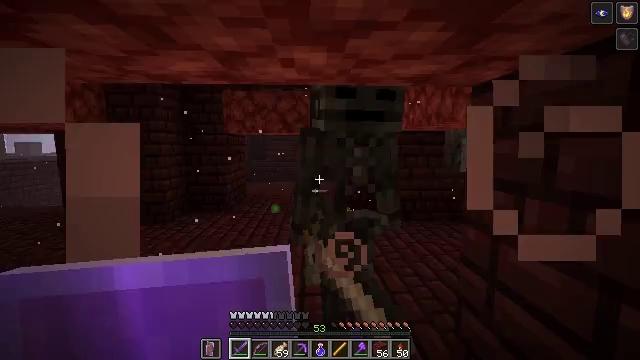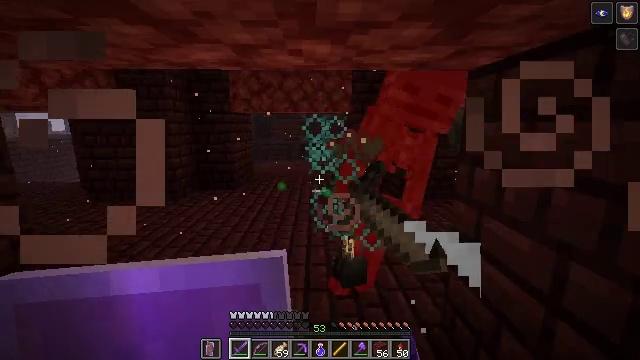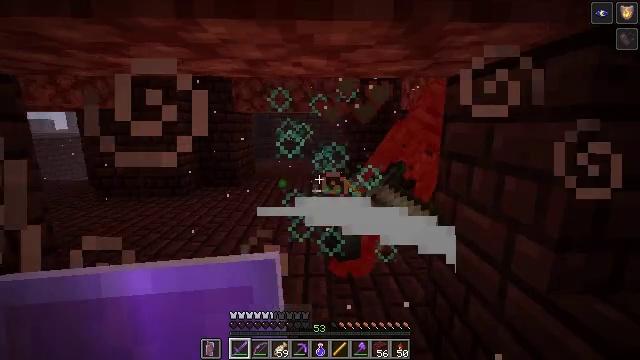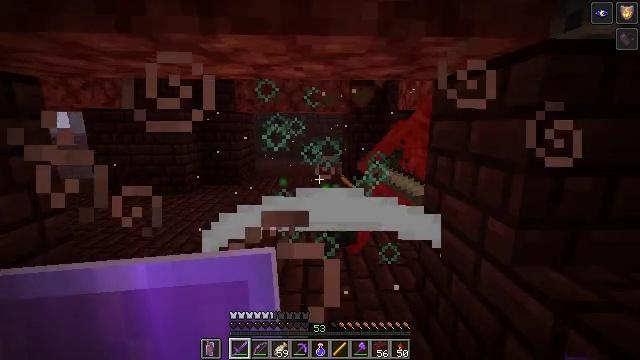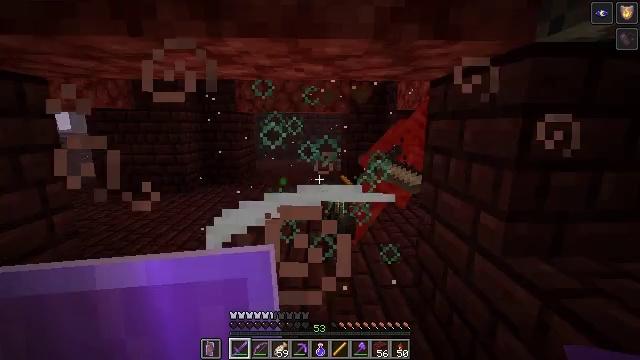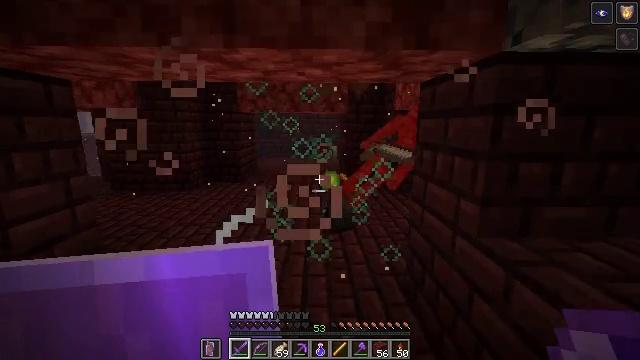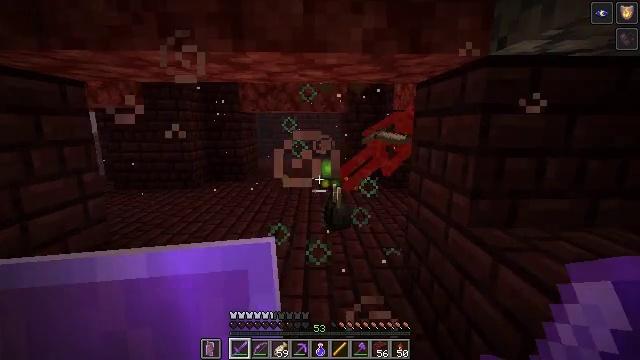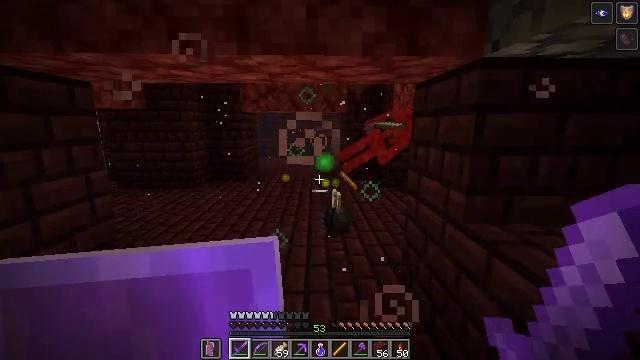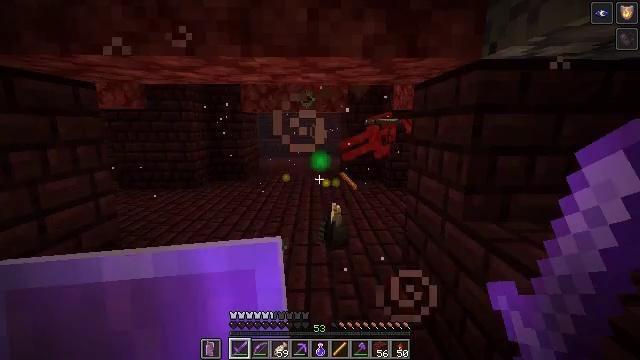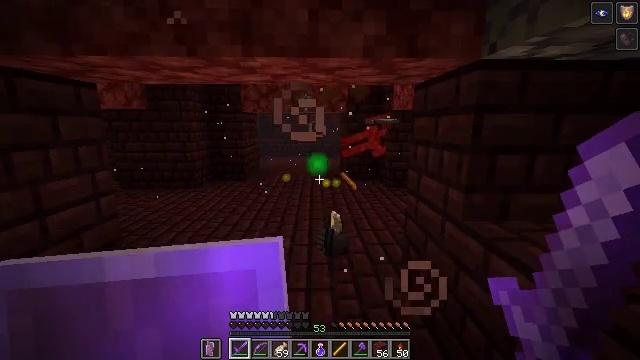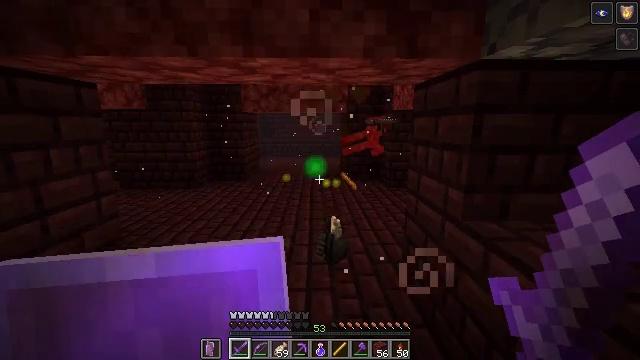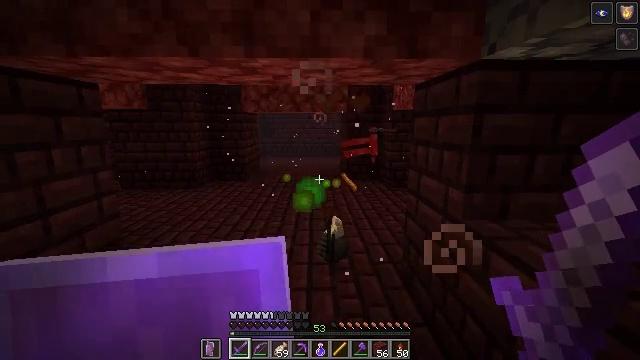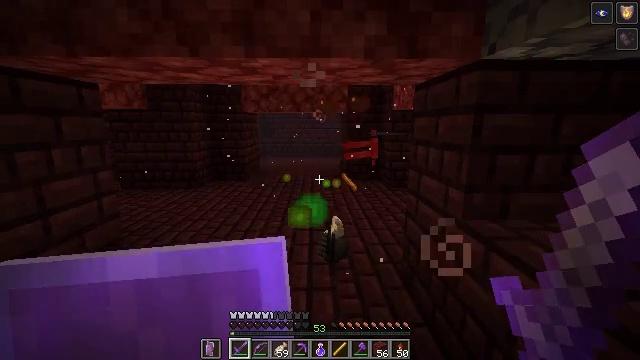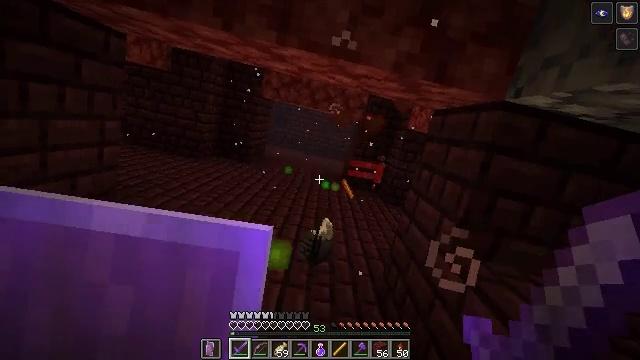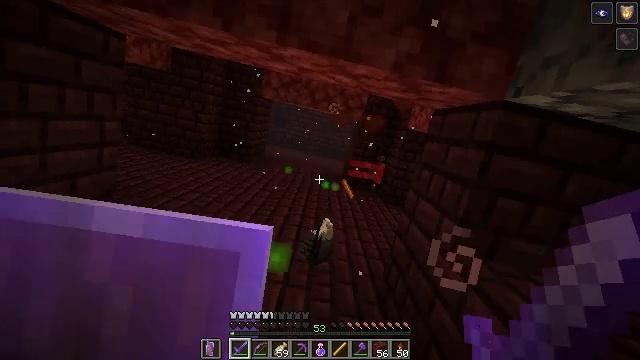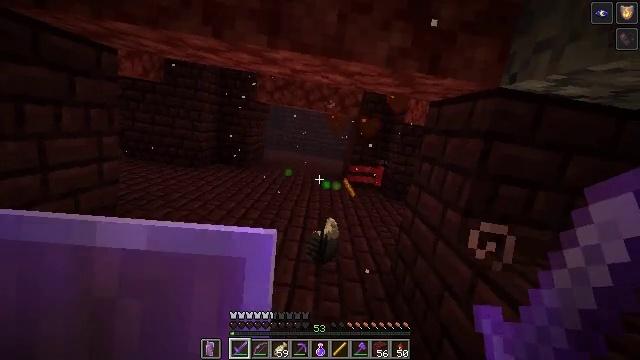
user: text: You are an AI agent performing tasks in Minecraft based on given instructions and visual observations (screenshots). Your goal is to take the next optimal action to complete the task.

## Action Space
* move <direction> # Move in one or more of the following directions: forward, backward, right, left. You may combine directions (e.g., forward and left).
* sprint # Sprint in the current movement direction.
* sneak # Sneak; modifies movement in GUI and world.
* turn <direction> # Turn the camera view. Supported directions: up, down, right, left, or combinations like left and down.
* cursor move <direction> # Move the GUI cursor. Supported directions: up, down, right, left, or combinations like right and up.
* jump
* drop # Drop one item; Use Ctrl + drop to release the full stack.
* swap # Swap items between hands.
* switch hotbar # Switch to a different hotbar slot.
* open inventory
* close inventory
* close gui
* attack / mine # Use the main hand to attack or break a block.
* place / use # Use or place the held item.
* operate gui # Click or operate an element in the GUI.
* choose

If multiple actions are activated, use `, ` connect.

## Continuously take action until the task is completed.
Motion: motion action
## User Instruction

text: Drop a stone sword.
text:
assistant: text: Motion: move back, turn left and down
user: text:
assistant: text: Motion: move back
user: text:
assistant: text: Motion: move back
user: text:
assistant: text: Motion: move back
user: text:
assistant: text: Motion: no_op
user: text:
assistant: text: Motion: no_op
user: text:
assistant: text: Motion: no_op
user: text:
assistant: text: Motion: no_op
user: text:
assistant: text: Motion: no_op
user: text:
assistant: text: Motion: no_op
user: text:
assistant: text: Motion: no_op
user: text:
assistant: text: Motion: no_op
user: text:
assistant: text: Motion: no_op
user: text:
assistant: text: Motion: no_op
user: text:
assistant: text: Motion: no_op
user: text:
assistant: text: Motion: no_op
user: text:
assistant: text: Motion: no_op
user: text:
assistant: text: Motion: no_op
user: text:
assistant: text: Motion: no_op
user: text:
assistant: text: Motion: no_op
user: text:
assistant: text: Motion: no_op
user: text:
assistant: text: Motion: turn left and down
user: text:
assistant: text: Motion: turn down
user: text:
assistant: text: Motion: no_op
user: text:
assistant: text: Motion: no_op
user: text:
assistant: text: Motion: turn down
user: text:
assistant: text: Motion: turn down
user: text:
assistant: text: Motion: no_op
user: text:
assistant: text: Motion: no_op
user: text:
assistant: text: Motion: no_op